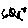
Label: fish